Here is the time-frequency representation (spectrogram) of a rolling-element bearing's vibration measurement. What is the most likely bearing condition (normal, inner_race, outer_race, ball)?
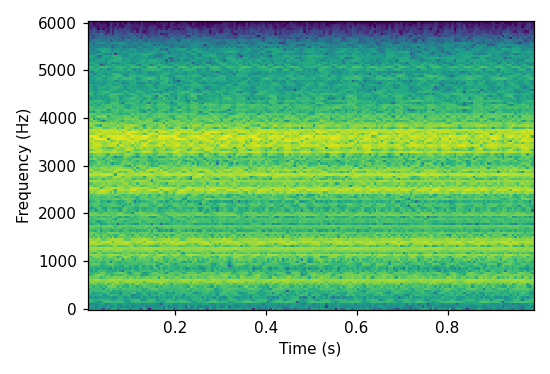
Answer: inner_race